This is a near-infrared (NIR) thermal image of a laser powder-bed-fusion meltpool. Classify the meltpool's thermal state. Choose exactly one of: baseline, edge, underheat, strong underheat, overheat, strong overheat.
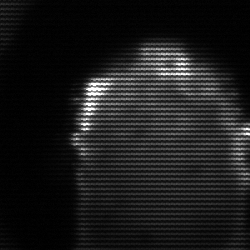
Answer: baseline